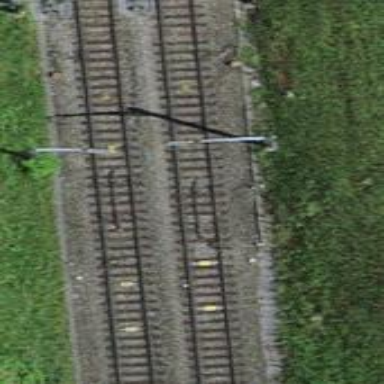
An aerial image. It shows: Single-track railway with electrified contact lines.